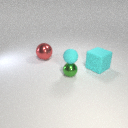
large cyan rubber cube to the right of large red metal sphere